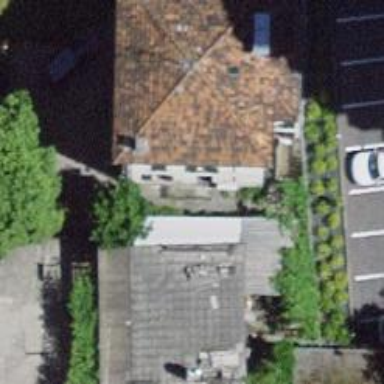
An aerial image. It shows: Restaurant.